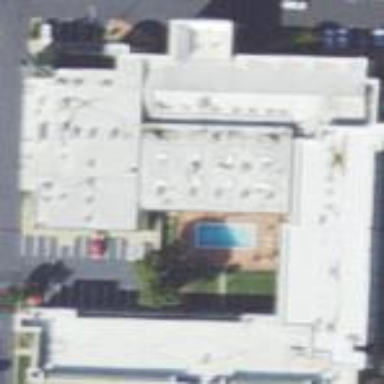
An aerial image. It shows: Hotel.